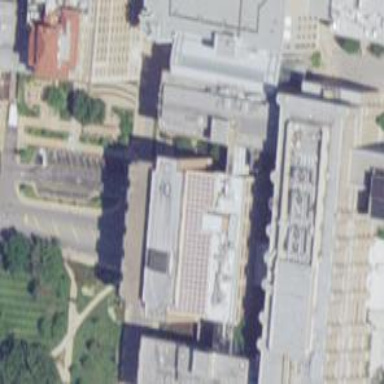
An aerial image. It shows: Library building.